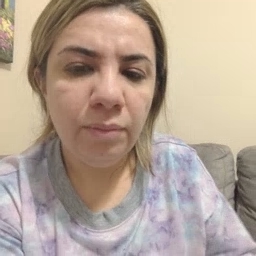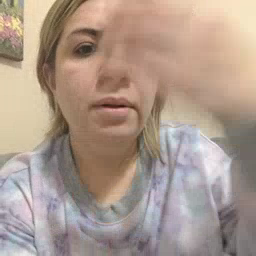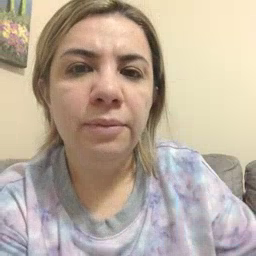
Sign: giraffe